Field crop: maize
Growth stage: 2
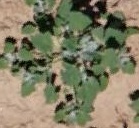
Species: chenopodium